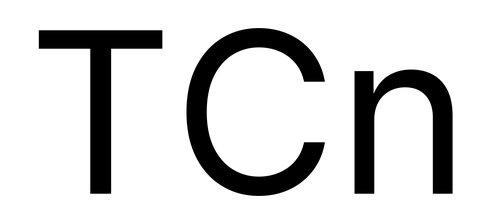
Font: Inter_Regular